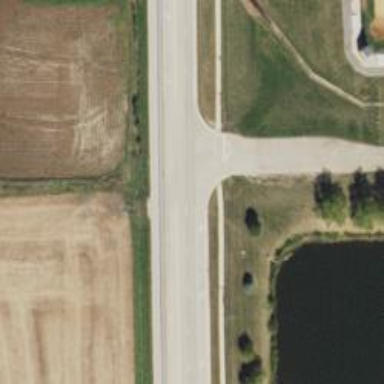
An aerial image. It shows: Marked road crossing.